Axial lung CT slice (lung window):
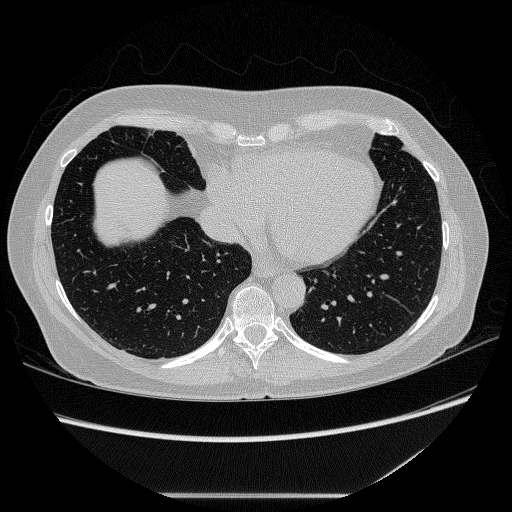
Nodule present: no